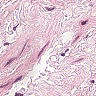
Metastatic tissue present: no